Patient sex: M
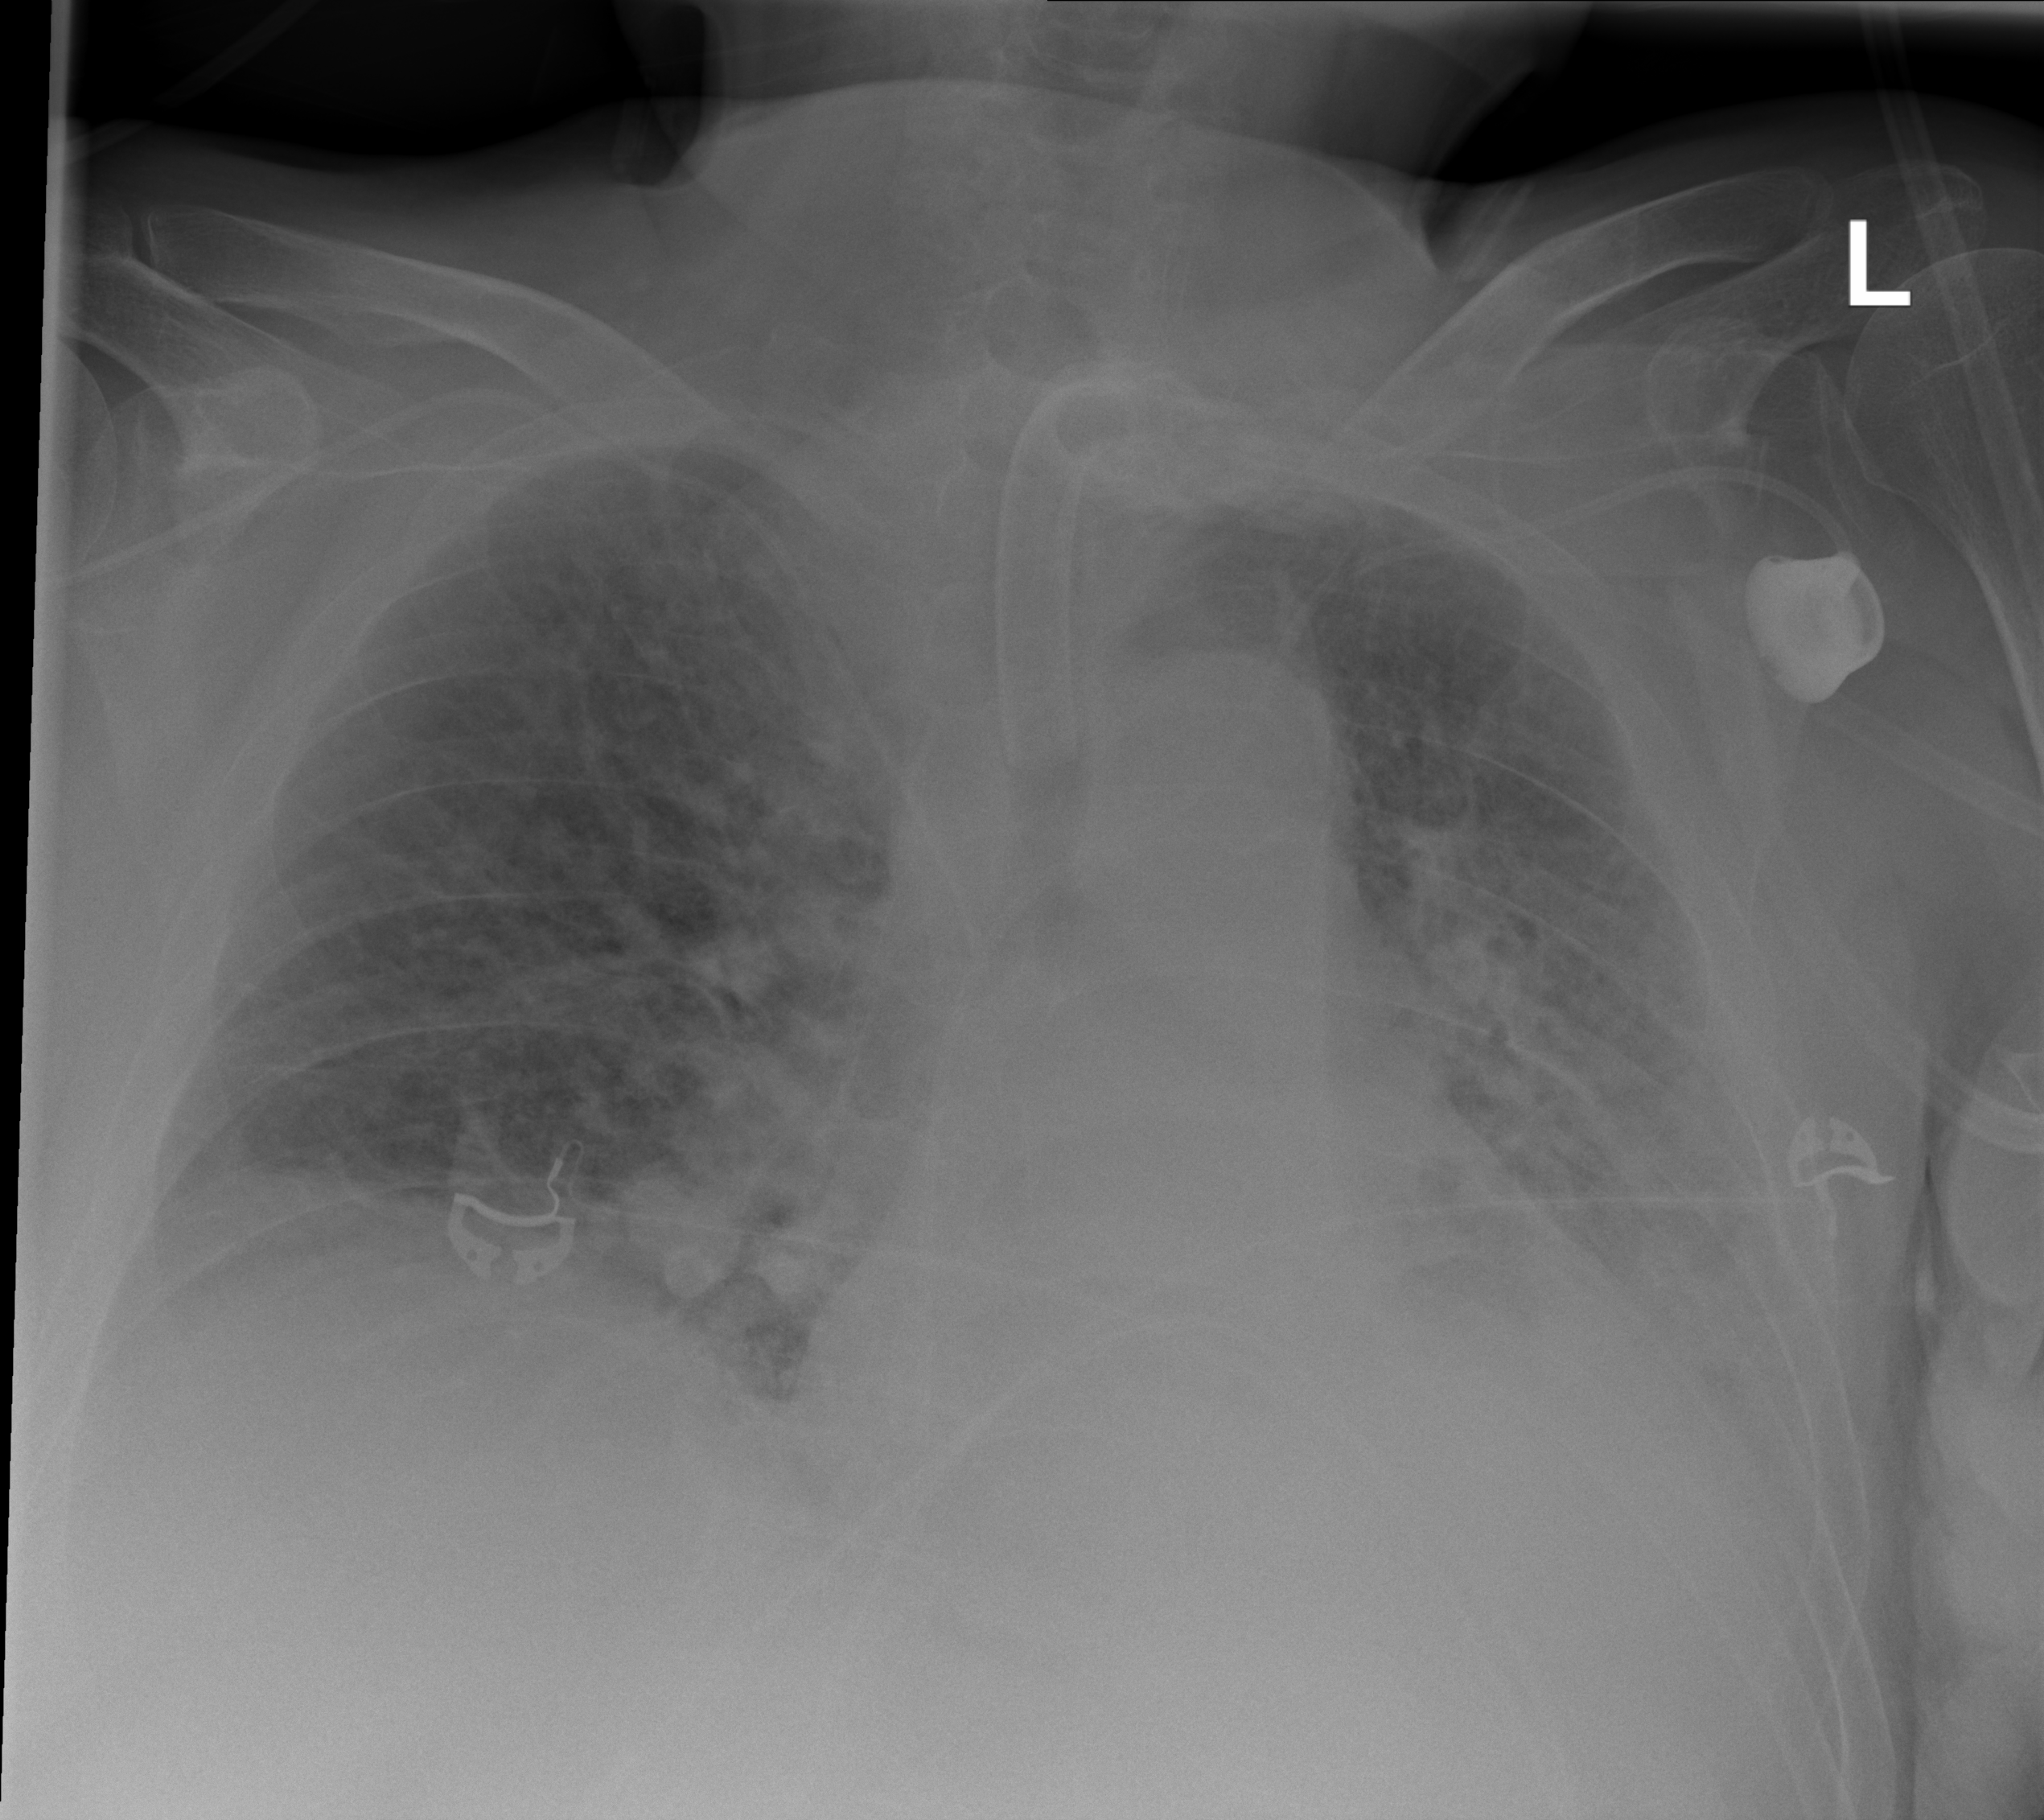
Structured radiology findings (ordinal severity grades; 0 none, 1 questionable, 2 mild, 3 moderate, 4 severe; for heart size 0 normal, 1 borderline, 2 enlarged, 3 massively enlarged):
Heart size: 2
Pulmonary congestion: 2
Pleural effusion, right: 1
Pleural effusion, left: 2
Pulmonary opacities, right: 2
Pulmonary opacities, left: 3
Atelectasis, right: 2
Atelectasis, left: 2